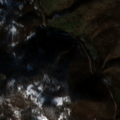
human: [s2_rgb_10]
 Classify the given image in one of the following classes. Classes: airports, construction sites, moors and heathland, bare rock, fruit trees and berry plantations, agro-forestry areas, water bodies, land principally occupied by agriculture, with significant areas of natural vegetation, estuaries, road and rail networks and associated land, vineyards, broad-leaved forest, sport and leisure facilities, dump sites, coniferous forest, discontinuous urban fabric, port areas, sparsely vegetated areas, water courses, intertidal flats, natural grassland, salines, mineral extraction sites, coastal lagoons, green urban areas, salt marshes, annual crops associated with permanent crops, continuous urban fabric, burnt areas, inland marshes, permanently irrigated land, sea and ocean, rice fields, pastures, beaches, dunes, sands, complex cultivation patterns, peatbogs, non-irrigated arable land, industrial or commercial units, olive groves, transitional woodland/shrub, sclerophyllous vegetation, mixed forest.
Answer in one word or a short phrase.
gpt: broad-leaved forest, natural grassland, transitional woodland/shrub